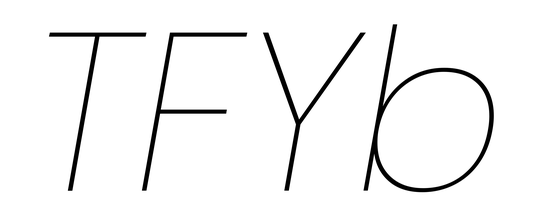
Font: Poppins-ThinItalic